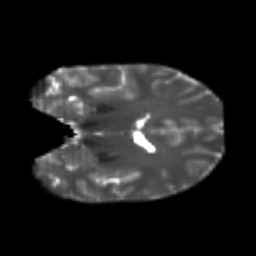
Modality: T2w
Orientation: coronal
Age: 22
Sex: female
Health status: healthy
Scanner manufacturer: philips
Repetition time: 7.387 s
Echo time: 0.08599 s